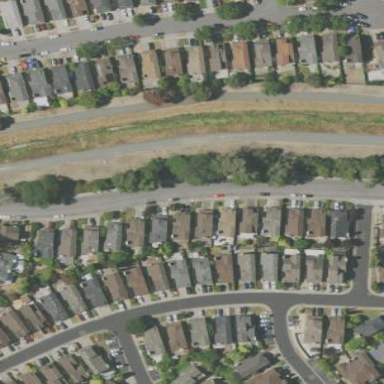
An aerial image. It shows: Sidewalk along the footway.